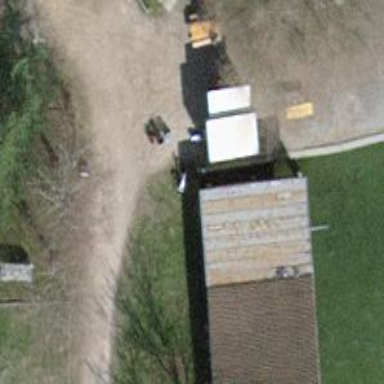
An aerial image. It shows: Kiosk shop.